Aerial crown-view tile of a tropical tree (Barro Colorado Island, Panama), acquired 20250715:
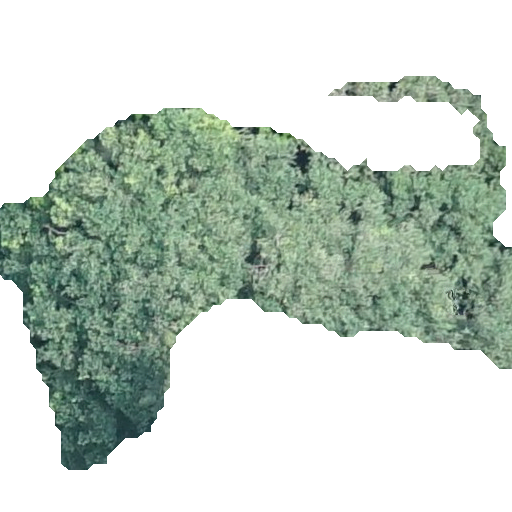
Species: Apeiba membranacea
GBIF accepted scientific name: Apeiba membranacea
Crown area: 167.57 m²